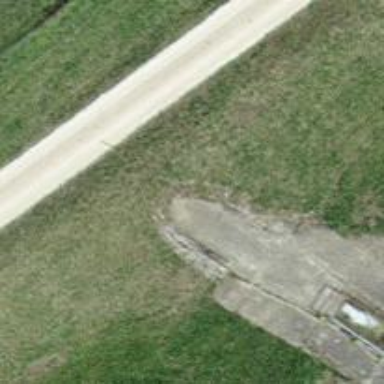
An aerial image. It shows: Asphalt track passing through tunnel with grade 1 tracktype.